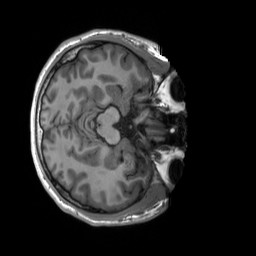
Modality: T1w
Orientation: axial
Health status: healthy
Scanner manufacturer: siemens
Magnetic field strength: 3 T
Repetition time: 2.3 s
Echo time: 0.00207 s